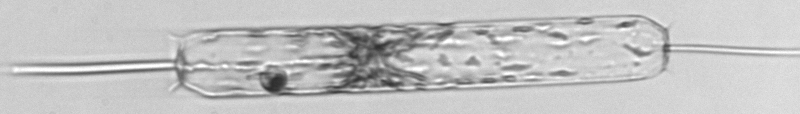
Label: Ditylum_brightwellii